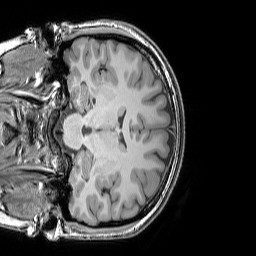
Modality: T1w
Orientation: coronal
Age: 21
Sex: female
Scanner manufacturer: siemens
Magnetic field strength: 3 T
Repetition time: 1.9 s
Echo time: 0.00444 s